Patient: sex F, age 35
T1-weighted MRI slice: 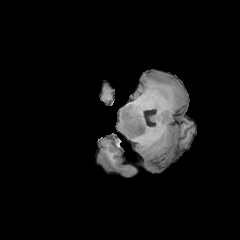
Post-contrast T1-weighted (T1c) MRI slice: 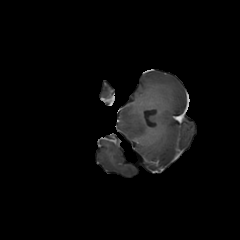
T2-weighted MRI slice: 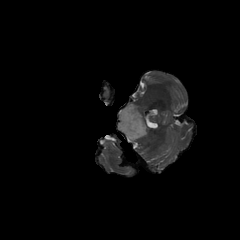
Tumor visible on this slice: yes
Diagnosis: Astrocytoma, IDH-mutant
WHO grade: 3